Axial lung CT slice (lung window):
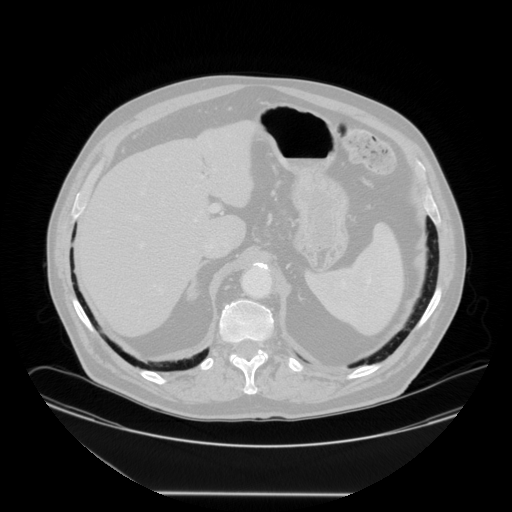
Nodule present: no